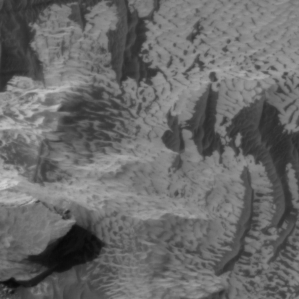
Label: non_frost